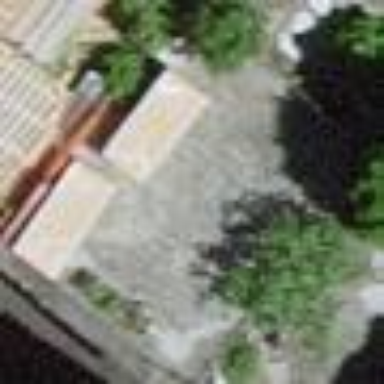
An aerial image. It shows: Garage building.